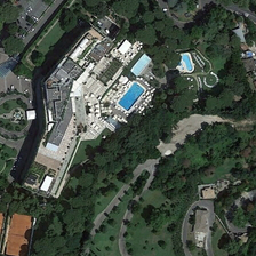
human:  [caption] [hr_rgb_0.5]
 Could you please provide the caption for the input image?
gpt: We can see a resort with a pulegon building with two swimming pools and sports grounds, and a playground between lawns, trees and paths.

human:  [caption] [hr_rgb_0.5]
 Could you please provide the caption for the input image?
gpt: We can see a resort with two simple buildings, the swimming pool and the playground, and the lawn between the playground and the trees and lawn. open

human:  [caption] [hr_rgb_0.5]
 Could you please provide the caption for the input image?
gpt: You can see a resort where it is a stratagem building with two swimming pools and sports fields between meadows and paths.

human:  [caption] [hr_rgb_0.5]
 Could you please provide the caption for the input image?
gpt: We can see the resort, the proyconconville, with two swimming pools and a sports field between the lawn trees and the path.

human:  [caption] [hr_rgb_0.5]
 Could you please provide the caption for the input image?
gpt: rows of lush trees stands next to this smart resort with a swimming pool in it .